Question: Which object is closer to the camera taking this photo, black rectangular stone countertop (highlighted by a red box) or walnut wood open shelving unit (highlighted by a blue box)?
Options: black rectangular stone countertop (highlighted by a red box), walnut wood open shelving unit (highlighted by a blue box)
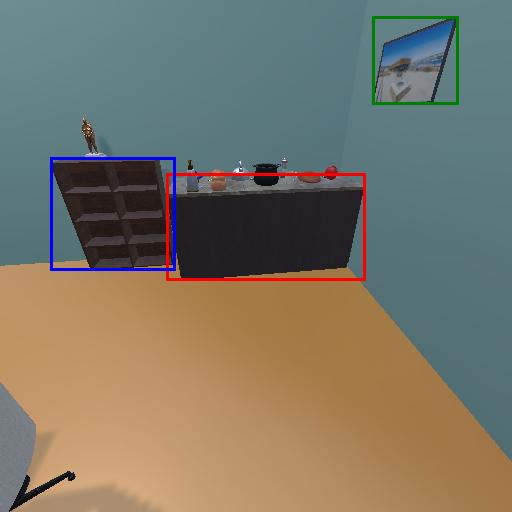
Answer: black rectangular stone countertop (highlighted by a red box)